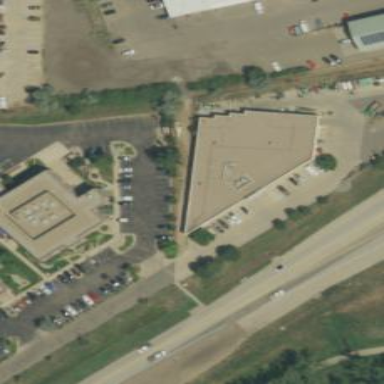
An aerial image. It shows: Retail building.